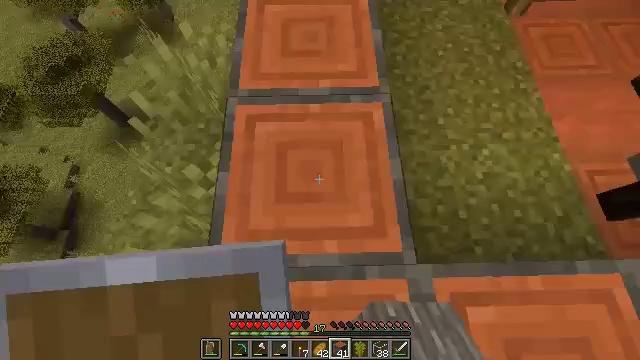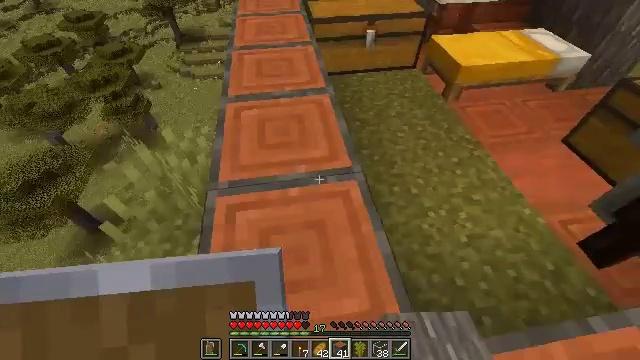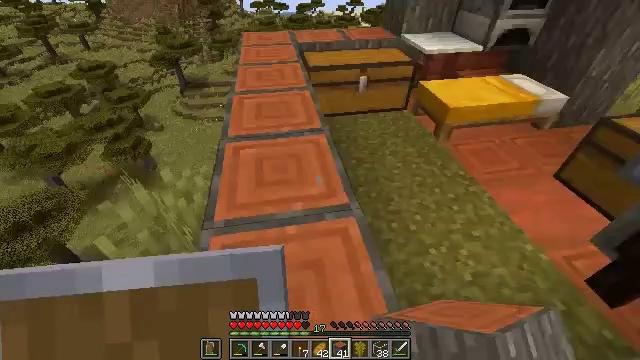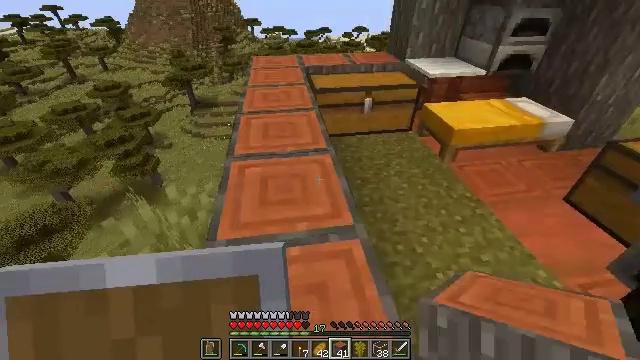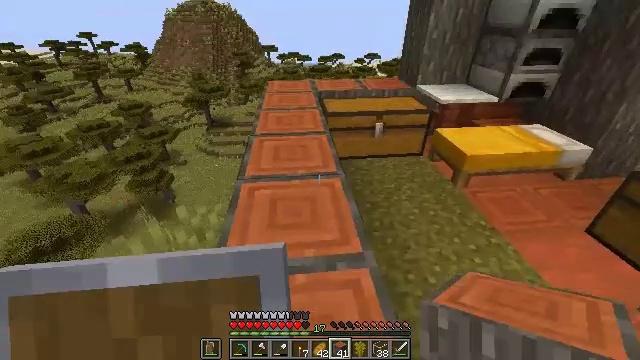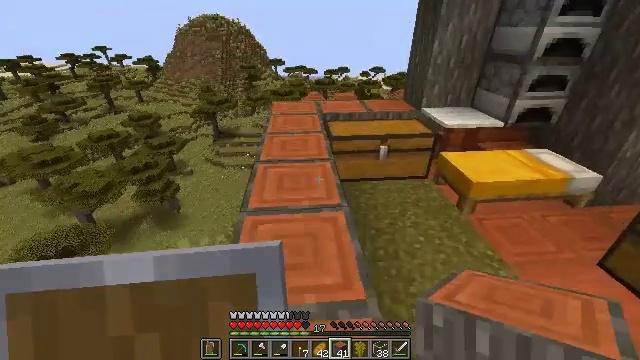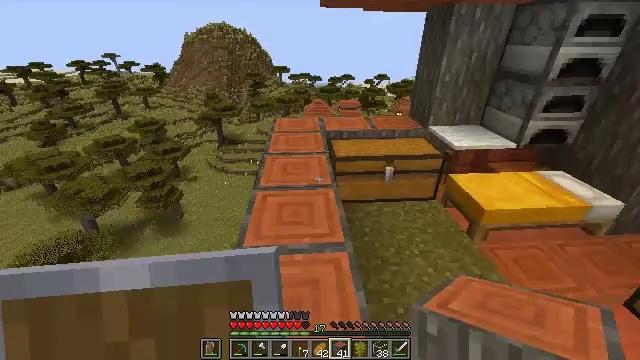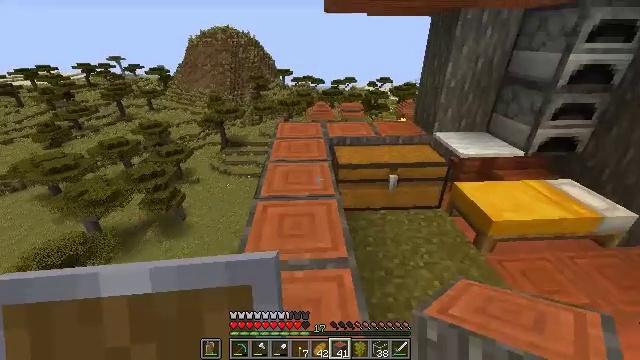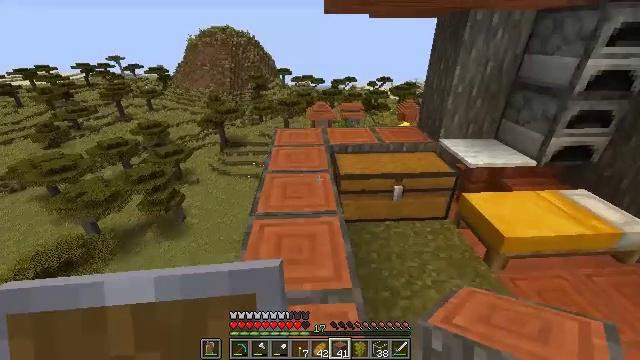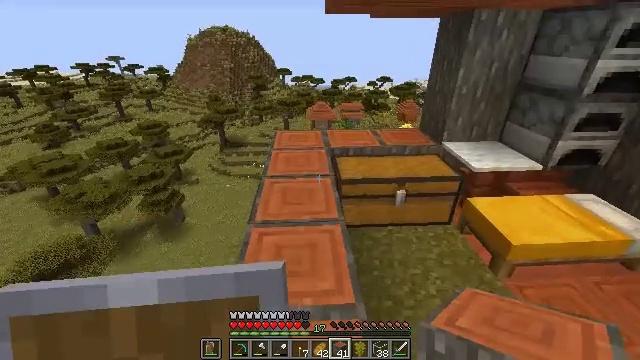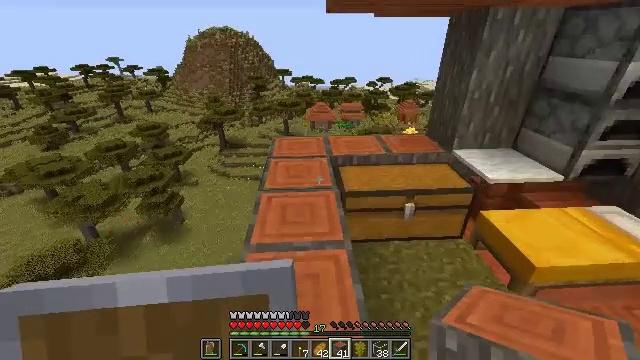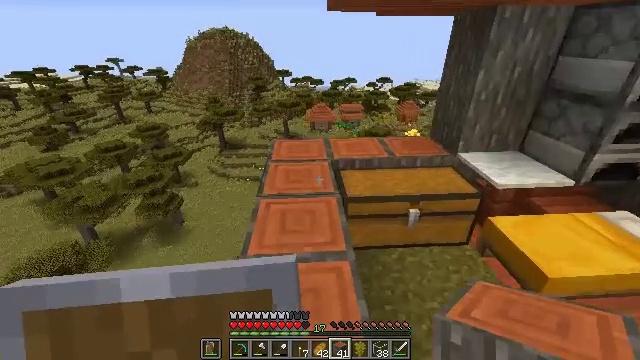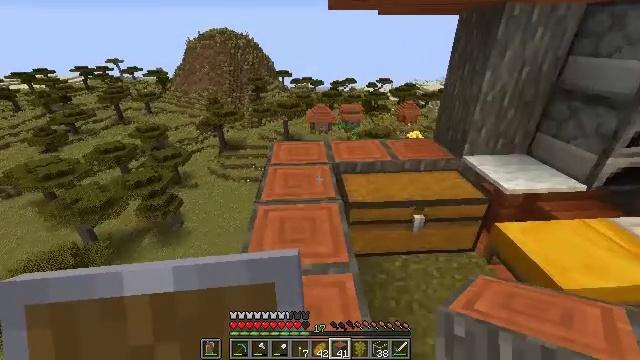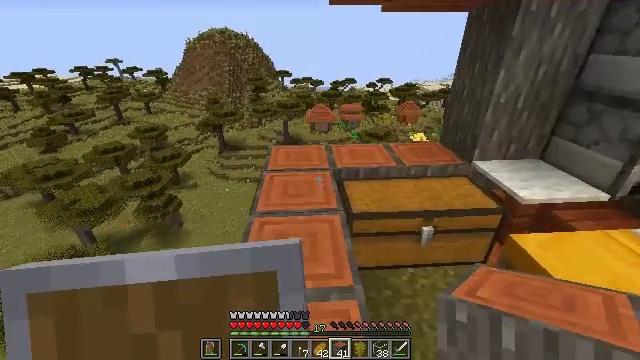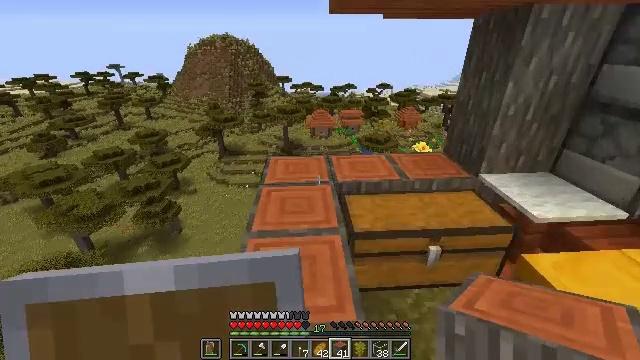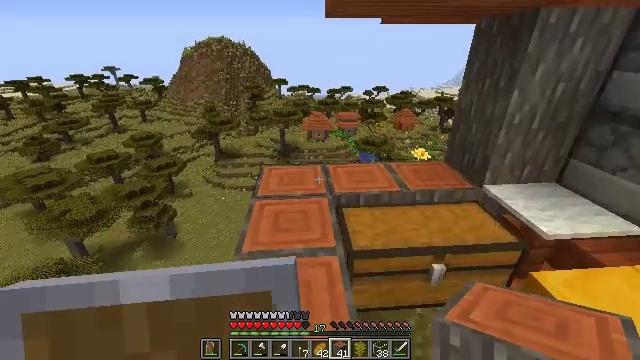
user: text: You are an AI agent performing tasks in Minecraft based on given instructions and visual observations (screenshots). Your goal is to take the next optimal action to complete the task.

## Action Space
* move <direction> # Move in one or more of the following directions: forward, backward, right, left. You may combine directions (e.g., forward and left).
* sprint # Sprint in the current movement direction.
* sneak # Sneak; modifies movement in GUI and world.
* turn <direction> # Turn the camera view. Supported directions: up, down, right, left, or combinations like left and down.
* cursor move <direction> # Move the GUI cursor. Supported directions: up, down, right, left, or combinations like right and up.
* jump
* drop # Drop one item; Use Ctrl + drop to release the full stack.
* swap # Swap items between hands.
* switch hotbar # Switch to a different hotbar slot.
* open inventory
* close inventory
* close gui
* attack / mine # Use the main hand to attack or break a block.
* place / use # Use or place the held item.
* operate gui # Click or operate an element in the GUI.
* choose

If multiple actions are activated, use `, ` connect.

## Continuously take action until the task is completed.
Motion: motion action
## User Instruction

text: Break the acacia stairs in your build.
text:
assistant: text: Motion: sneak, turn right and up
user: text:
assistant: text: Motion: sneak, turn up
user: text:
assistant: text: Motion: move forward, turn left and up
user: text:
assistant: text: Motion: move forward, turn left and up
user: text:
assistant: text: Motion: move forward, turn left and up
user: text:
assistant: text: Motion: move forward, turn up
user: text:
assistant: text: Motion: move forward
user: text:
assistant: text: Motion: move forward
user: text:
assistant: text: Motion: move forward
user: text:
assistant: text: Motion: move forward
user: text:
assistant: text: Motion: move forward
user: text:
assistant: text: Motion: move forward
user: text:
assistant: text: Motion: move forward
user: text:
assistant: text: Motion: move forward, turn up
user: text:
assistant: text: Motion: move forward
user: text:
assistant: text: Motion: move forward
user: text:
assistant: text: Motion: move forward, turn right
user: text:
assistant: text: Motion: move forward, turn right and up
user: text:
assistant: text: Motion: move forward, turn right and up
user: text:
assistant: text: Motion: move forward, turn right and up
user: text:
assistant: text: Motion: move forward, turn right and up
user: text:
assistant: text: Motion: turn right and up
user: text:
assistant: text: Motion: turn right and up
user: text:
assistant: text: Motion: turn right and up
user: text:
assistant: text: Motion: turn up
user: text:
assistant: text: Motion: turn up
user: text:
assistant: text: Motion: turn up
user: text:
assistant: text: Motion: sneak, turn up
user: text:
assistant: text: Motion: sneak, turn left and up
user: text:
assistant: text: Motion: sneak